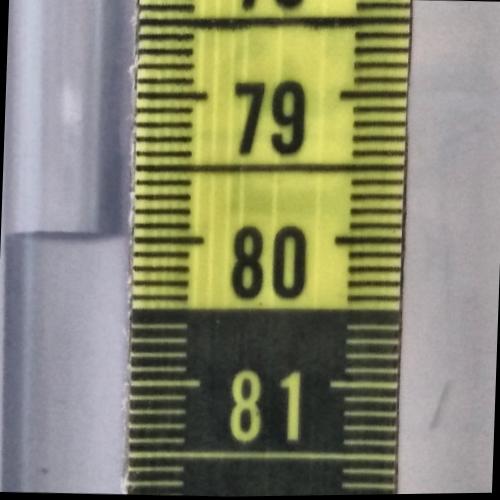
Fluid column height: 80.0 cm